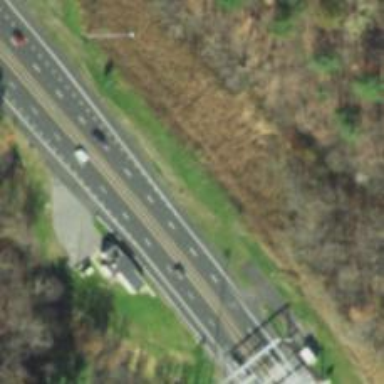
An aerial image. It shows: Toll gantry on the road.